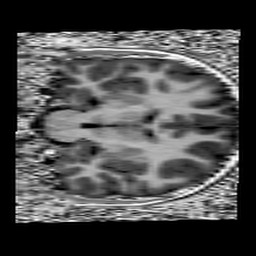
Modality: UNIT1
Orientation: coronal
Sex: female
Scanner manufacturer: siemens
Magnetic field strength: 3 T
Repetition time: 5 s
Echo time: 0.00355 s